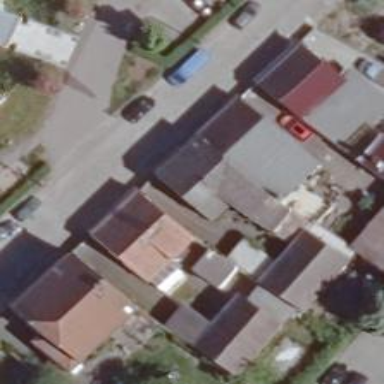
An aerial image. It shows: Simple and straightforward house.